Question: How can I make this table using html?

A1 and A2 (as Bs and Cs) have the same width. I was trying to do something like this:
'''
<table>
<tr>
<td>
A1
</td>
<td>
B1
</td>
<td>
C1
</td>
</tr>
<!-- new table goes here -->
<tr>
<td>
A2
</td>
<td>
B2
</td>
<td>
C2
</td>
</tr>
</table>
'''
But inner table makes A1 row wider. How can I avoid that?
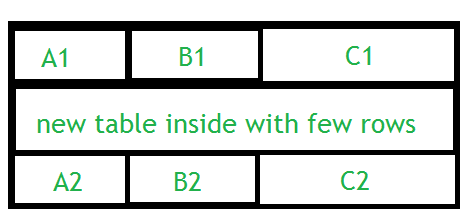
Answer: You can do it easily using collspan:
'''
<tr>
<td colspan="3">between</td>
</tr>
'''
see fiddle:<URL>